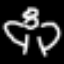
Label: angel